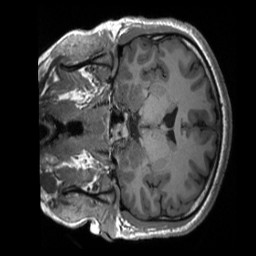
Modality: T1w
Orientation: coronal
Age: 22
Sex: male
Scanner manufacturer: siemens
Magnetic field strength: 3 T
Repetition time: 2.3 s
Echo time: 0.00232 s